Here is the raw acceleration-versus-time signal recorded on a bearing housing. What is the most likely bearing condition (normal, inner_race, outer_race, ball)?
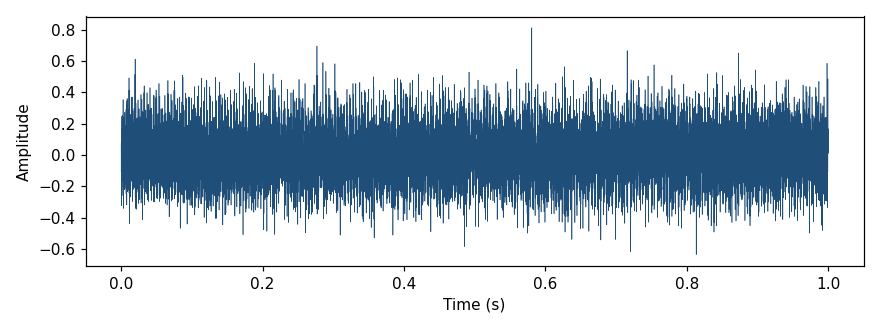
Answer: outer_race